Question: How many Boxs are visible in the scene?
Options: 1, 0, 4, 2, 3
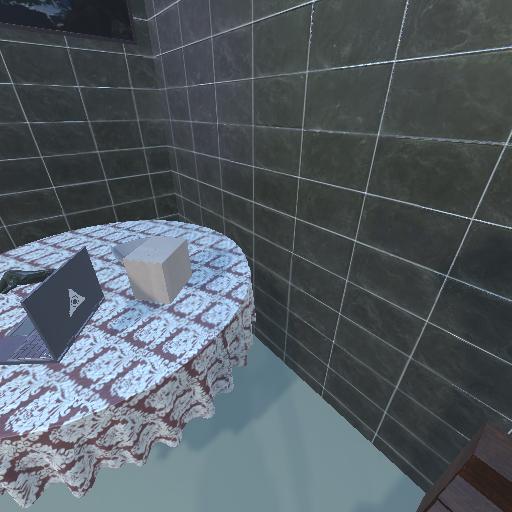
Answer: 1